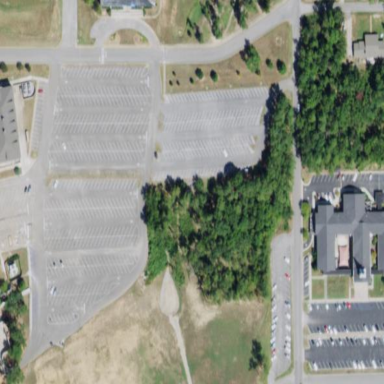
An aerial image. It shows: Parking area designated for customers.